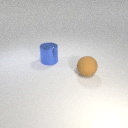
large blue metal cylinder to the left of large brown rubber sphere